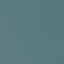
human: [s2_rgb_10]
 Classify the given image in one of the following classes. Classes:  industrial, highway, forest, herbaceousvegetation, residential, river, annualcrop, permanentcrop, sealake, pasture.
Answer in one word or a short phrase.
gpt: SeaLake